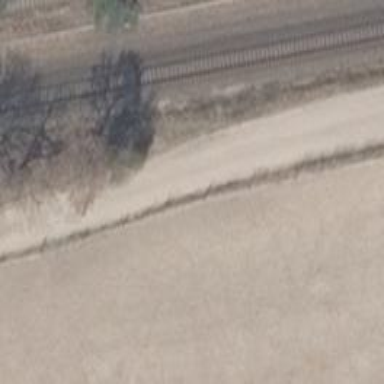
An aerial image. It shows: Gravel track with track type of grade3.